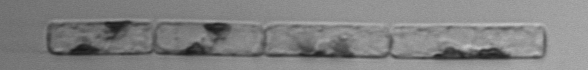
Label: Guinardia_delicatula